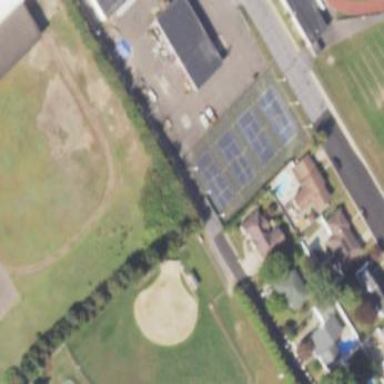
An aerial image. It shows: Tennis court in leisure pitch.